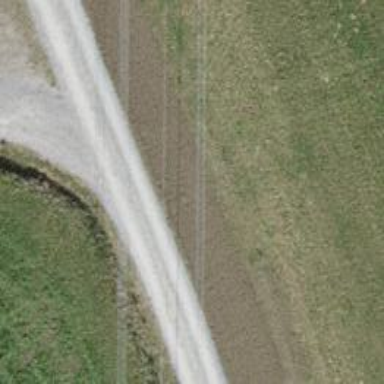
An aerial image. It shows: Compacted track with grade2 level.